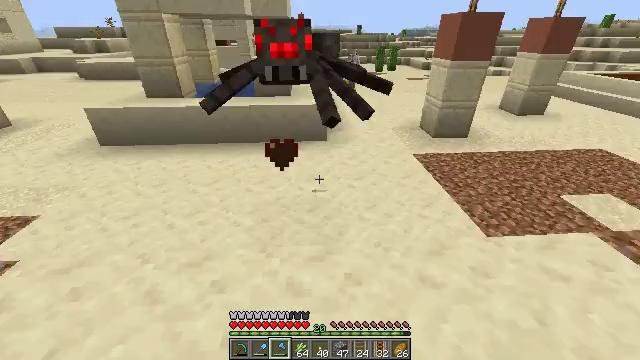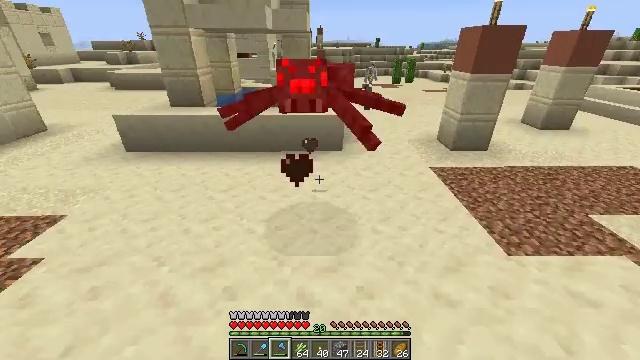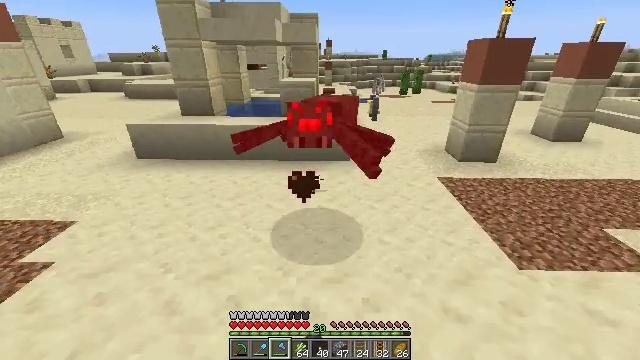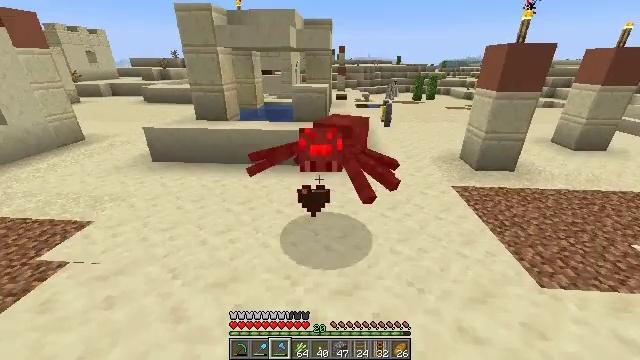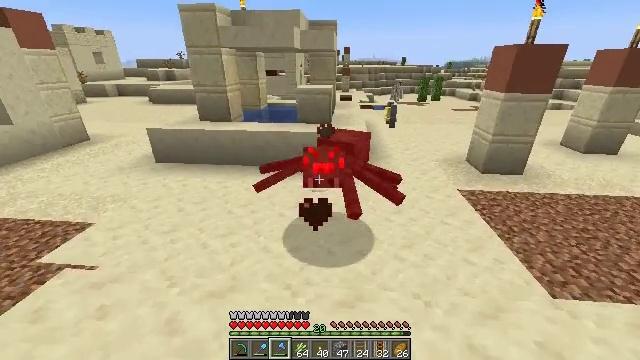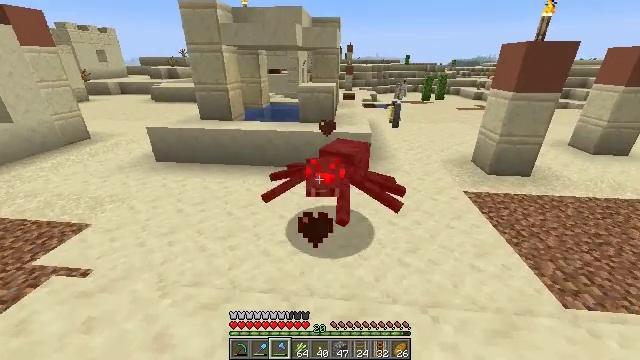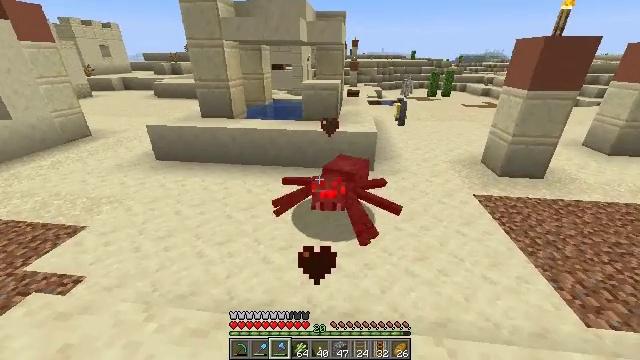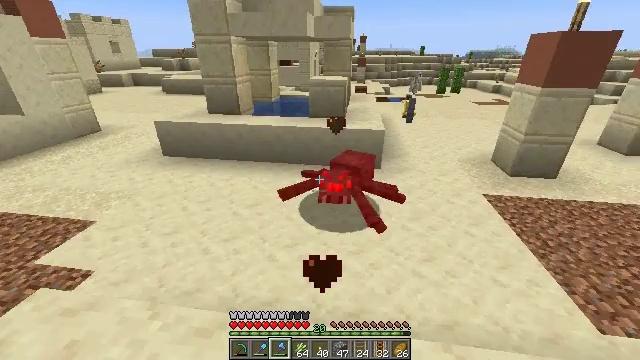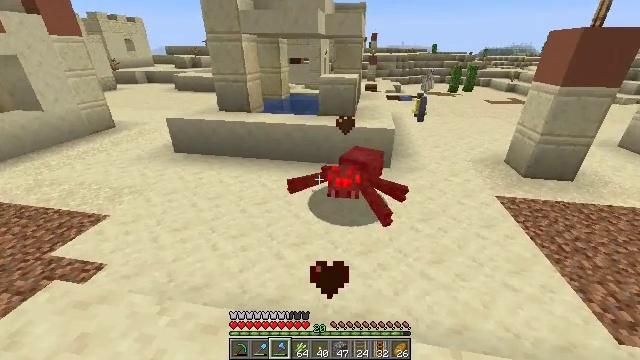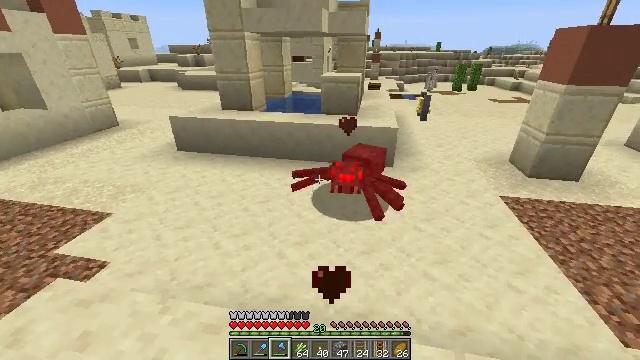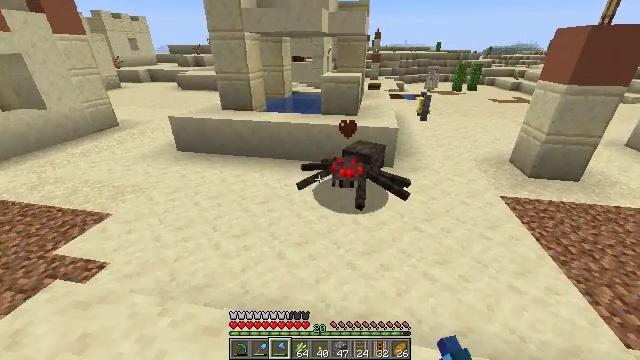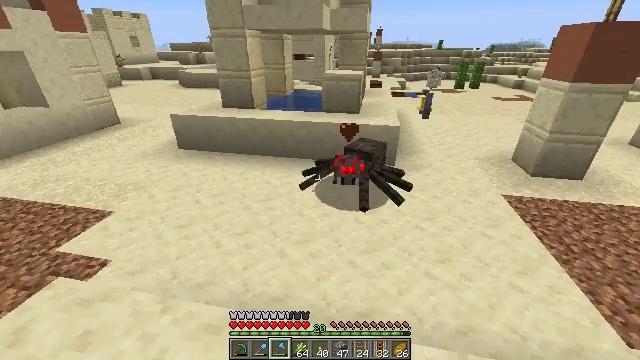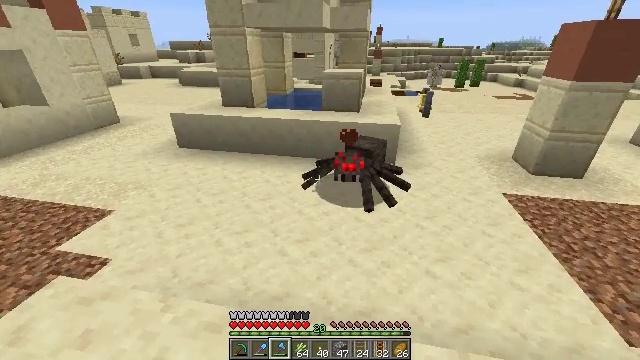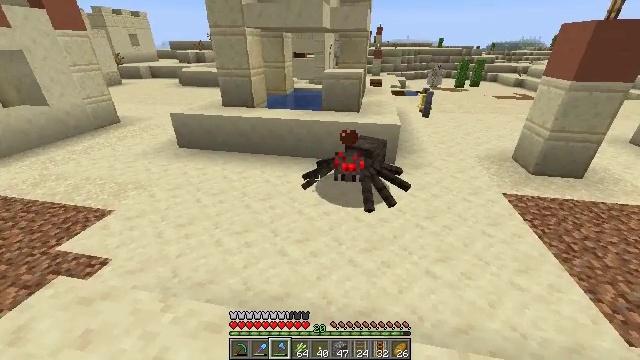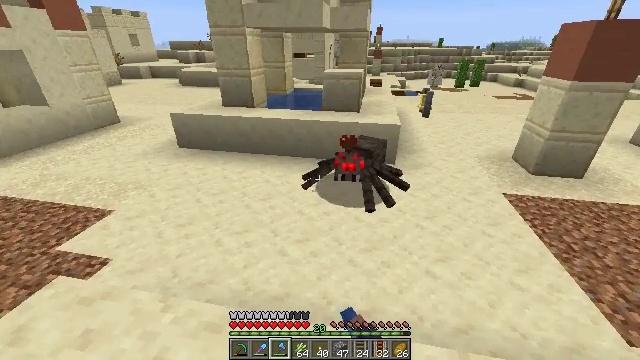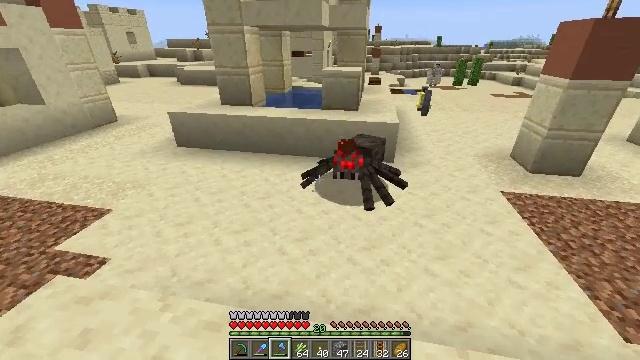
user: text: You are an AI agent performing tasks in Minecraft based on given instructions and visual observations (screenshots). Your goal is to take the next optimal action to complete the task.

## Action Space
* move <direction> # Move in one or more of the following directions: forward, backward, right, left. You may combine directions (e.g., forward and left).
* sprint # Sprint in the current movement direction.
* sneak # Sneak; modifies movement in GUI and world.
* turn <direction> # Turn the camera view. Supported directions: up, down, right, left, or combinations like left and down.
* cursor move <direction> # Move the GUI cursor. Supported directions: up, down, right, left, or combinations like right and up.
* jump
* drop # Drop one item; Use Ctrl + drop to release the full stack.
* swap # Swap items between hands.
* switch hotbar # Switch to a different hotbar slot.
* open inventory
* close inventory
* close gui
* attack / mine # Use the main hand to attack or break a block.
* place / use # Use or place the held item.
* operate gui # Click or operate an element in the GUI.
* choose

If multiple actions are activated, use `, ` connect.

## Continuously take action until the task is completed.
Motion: motion action
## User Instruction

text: Hunt a spider.
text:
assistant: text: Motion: turn left and up, attack / mine
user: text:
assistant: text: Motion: turn left and up, attack / mine
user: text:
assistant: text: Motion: move forward, turn left and up, attack / mine
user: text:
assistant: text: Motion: move forward
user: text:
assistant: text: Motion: move forward, attack / mine
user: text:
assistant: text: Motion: attack / mine
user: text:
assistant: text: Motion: turn left, attack / mine
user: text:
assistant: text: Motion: turn left
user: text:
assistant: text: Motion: attack / mine
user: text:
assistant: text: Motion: attack / mine
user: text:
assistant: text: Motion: attack / mine
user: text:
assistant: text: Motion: no_op
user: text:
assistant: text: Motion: attack / mine
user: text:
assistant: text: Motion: attack / mine
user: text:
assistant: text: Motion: attack / mine
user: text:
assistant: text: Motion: turn right
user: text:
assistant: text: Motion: turn right
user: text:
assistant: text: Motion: move forward, turn right
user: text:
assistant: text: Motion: move forward, attack / mine
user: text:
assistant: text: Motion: move forward, attack / mine
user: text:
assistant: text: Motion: move forward, attack / mine
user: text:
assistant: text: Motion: move forward
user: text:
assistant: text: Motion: attack / mine
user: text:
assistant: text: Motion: attack / mine
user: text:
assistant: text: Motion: attack / mine
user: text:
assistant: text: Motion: no_op
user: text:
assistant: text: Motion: attack / mine
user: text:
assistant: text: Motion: move forward, attack / mine
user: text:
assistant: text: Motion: move forward, attack / mine
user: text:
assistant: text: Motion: move forward, attack / mine